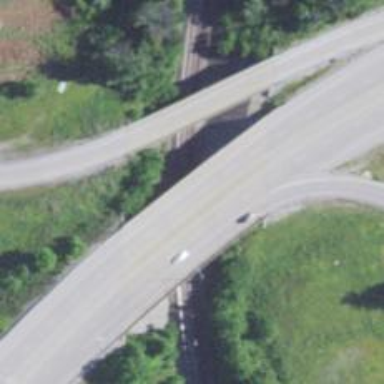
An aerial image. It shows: Trunk highway bridge.